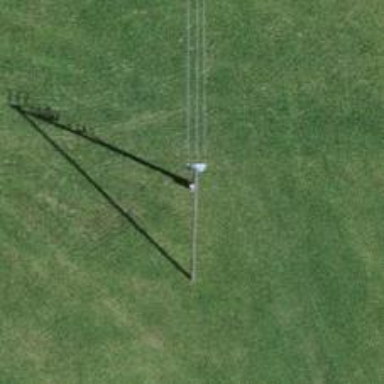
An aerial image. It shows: Utility pole as the man-made structure.